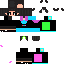
A female human skin with medium skin, wearing brown long hair dressed in a blue hoodie and black pants, featuring a closed mouth.